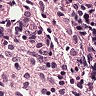
Metastatic tissue present: no